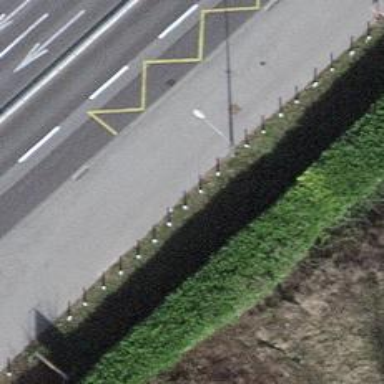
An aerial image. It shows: Asphalt sidewalk.